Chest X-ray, PA view. Patient: 51 years old, sex M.
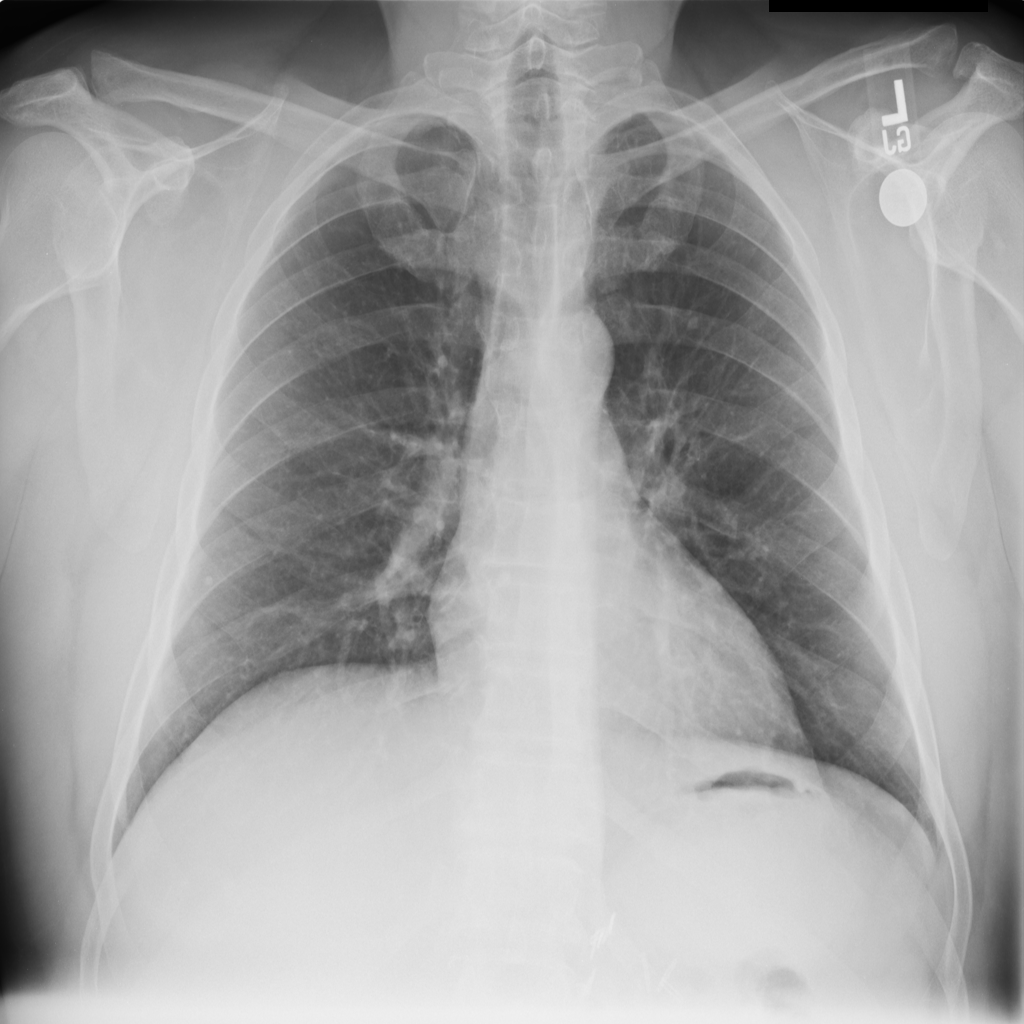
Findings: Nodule